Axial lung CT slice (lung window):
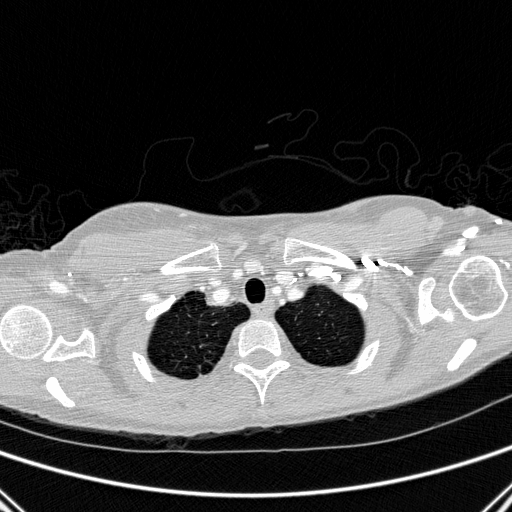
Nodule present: no